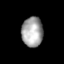
Tissue: skin
Cell type: Epithelial cells
Senescence score: 0.9065
Nuclear area (px): 617
Mean DAPI intensity: 165.428